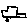
Label: car